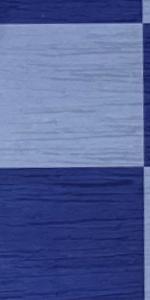
Label: Empty